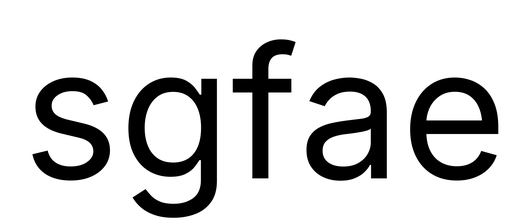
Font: Inter_Regular